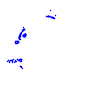
Particle: pion